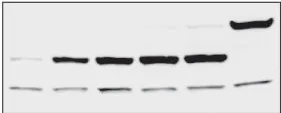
Y355X mutation reduces PPARgamma protein stability and transcriptional activity. (A) Western blot of lysates from NIH 3T3 cells transfected with the indicated amount of plasmid expressing either FLAG tagged Y355X (fl355X) or wild-type (flWT) PPARgamma proteins. PPARgamma was visualized with anti-FLAG antibodies and ECFP produced from co-transfected plasmid (visualized with an anti-ECFP antibody) was utilized as a transfection and loading control. The numbers below the panel represent the density of each PPARgamma-FLAG band normalized to the ECFP band. Roughly equal amounts of mutant and WT protein expression were achieved by a 15 fold excess of transfected mutant over WT PPARgamma DNA.
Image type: pathology (fish)